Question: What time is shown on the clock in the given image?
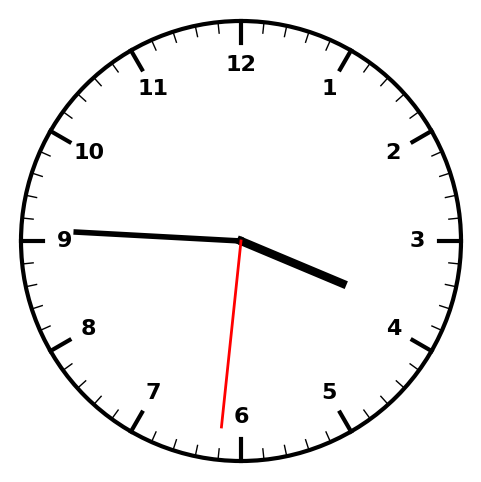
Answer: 03:45:31